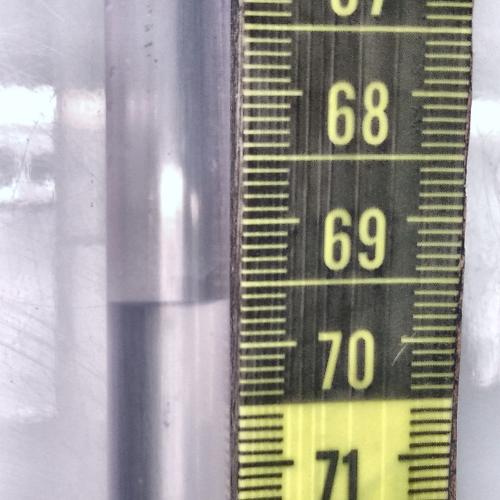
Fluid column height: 69.6 cm